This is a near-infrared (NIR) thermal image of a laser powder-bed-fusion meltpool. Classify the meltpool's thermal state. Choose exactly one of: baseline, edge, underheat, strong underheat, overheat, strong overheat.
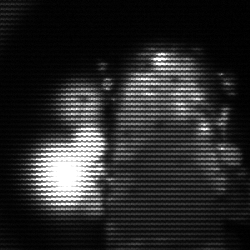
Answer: strong underheat